Question: I have a problem with a hidden character not showing up either in database (phpmyadmin) nor website. Website has utf-8 character encoding. If I copy/paste the string with the "hidden" character into Notepad I can see it. It looks just like a bullet character but is hidden. What type of character is this and can it be removed with PHP?
The user able to type this character is using Mac and are probably doing a copy/paste from a document (maybe unicode?) into a form on our website and saves it. So this character is not visible with utf-8 encoding but visible if I copy my string into a Notepad document.
This is the hidden character at the end of the string. Looks like a bullet:

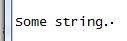
Answer: Copy the character, then fire up PowerShell and do the following (yes, it's convoluted, sorry):
'''
'U+{0:X4}'-f+[char]'<PASTE>'
'''
and paste the character where it says '<PASTE>'. It should give you the Unicode code point of that character. You then should be able to write something that removes it from the string, but from my eyes there shouldn't be any input that destroys the document layout, except maybe fun things like RTL markers.
---
Short explanation of the above: '[char]'x'' converts a single-character string to a char, '+' will then treat it as a number (similar to '[int]', but shorter). The rest is a format string and the formatting operator '-f'.